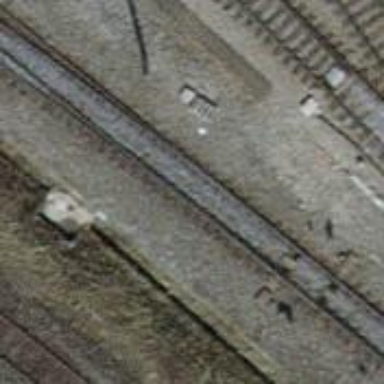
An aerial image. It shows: Single-track railway yard.